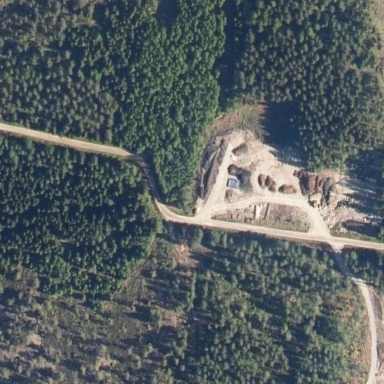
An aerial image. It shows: Quarry area.